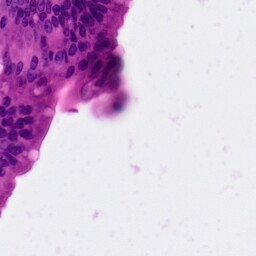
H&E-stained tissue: Pancreatic